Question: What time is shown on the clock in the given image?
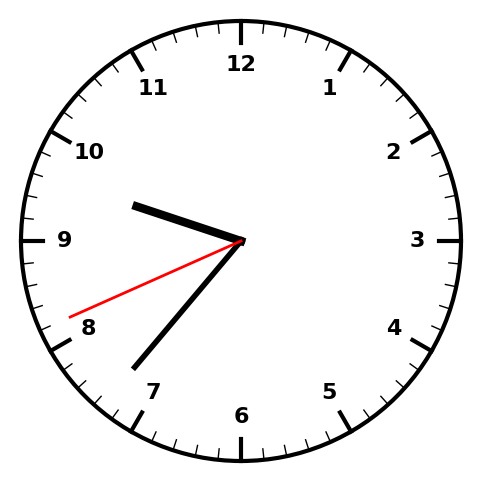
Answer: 09:36:41